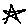
Label: star